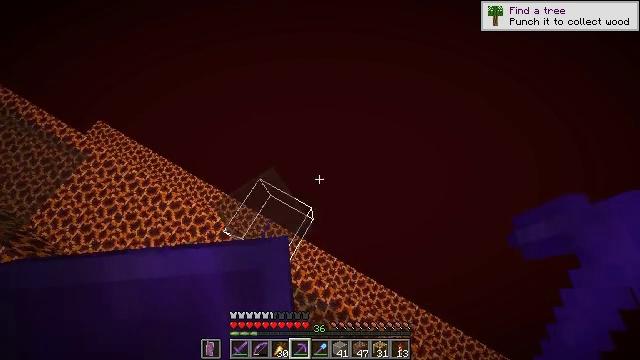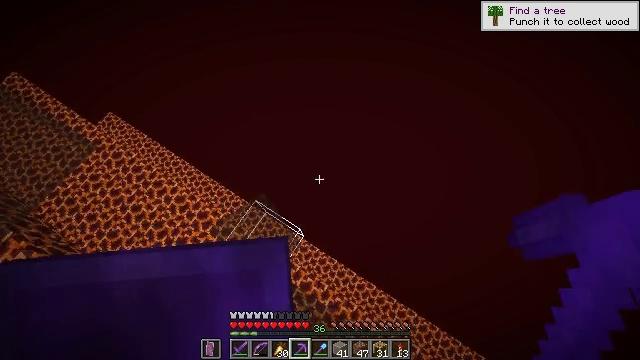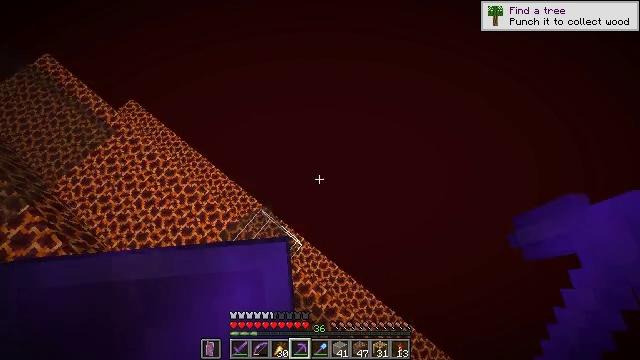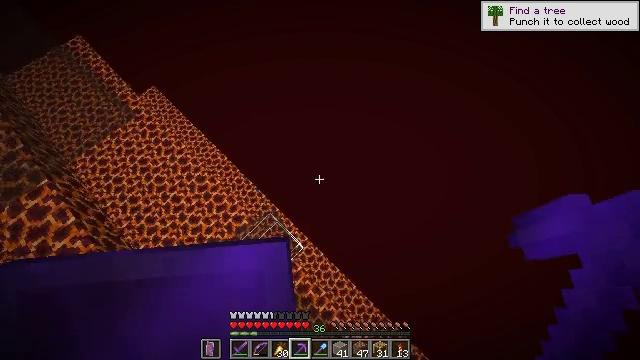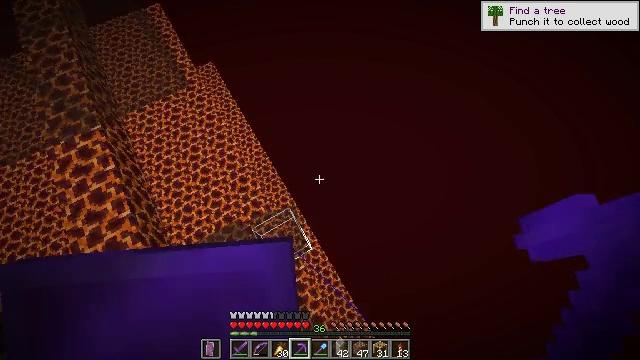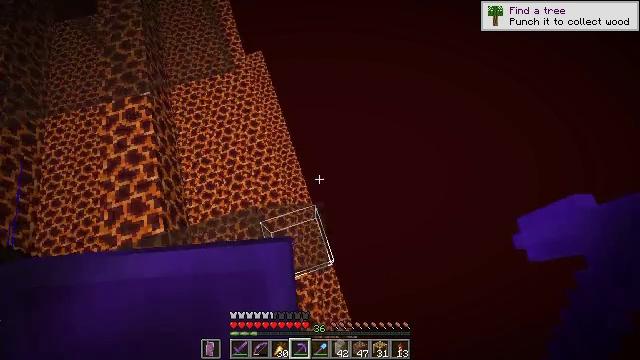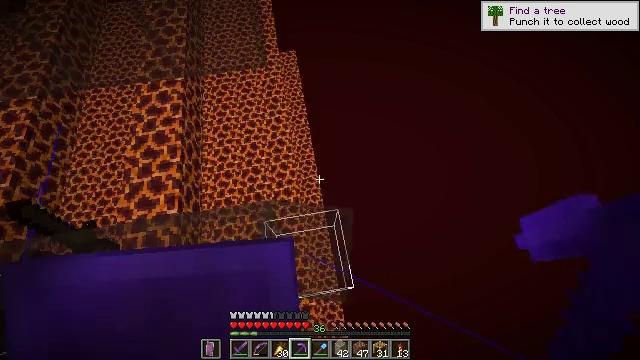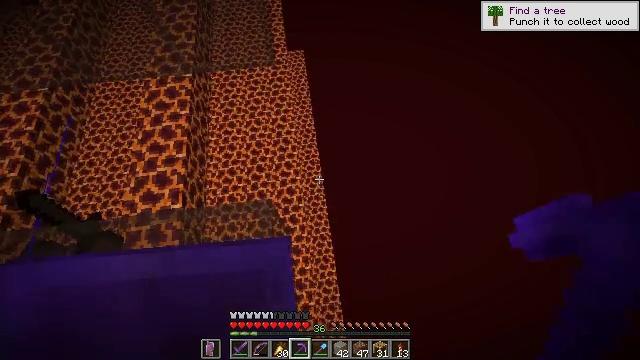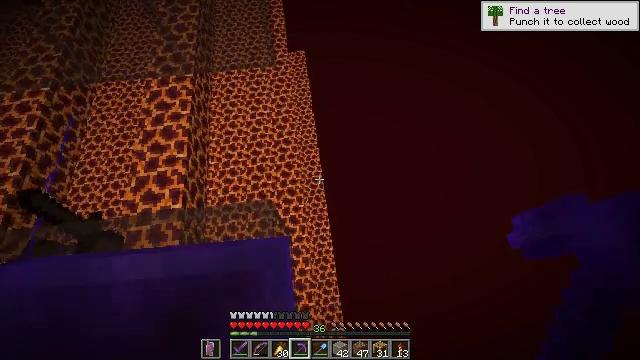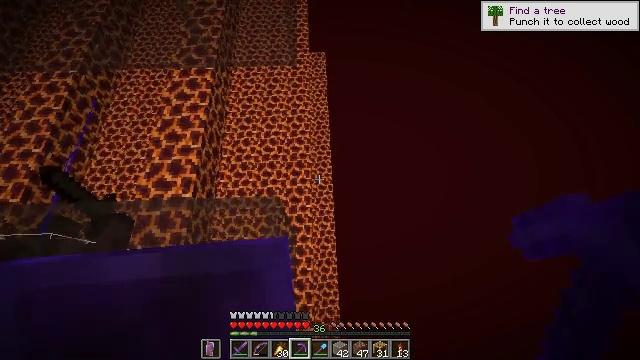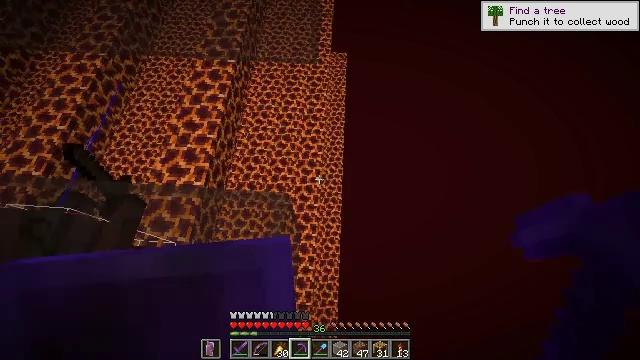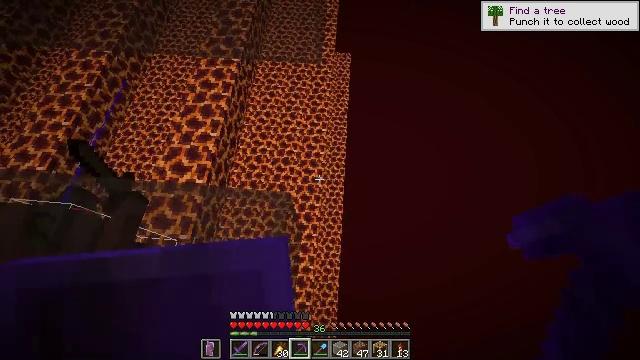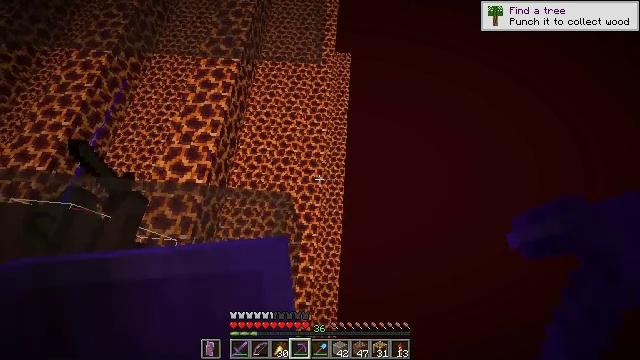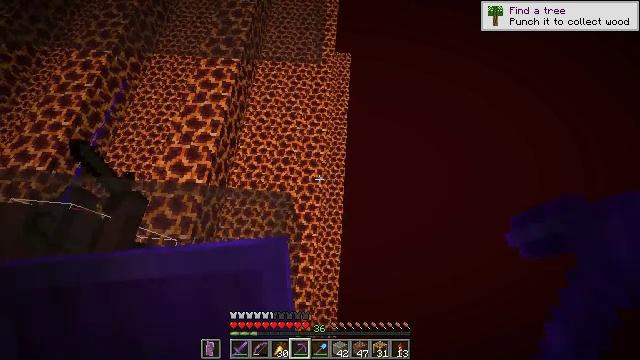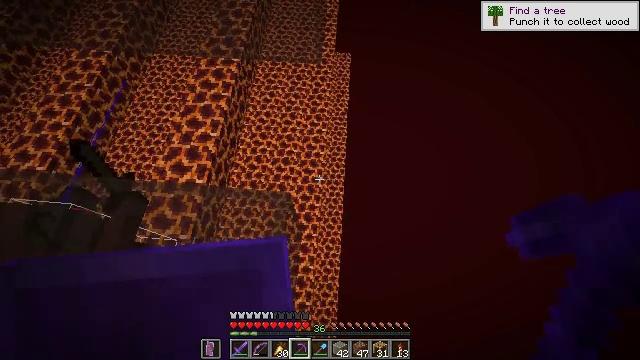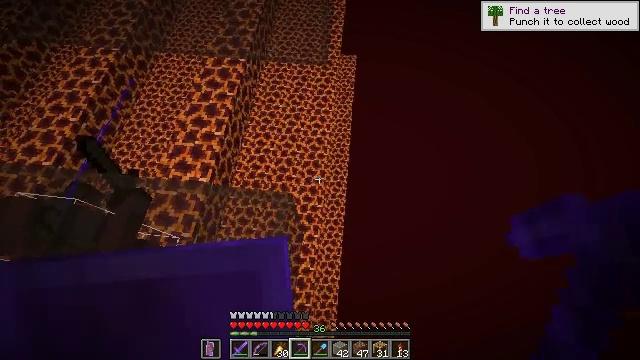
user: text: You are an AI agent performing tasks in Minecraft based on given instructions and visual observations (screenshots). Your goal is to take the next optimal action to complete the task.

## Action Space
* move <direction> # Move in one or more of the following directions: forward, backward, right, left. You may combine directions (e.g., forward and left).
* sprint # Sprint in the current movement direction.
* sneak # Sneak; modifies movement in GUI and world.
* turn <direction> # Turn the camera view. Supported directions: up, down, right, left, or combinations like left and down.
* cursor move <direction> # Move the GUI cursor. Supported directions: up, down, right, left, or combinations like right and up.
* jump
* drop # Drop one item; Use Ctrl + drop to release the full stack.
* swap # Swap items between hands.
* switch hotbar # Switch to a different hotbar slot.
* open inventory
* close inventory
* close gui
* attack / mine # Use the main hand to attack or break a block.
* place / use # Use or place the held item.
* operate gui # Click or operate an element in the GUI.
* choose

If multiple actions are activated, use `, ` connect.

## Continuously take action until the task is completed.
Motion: motion action
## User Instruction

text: Break the white stained glass block.
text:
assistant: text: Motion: sneak, turn left
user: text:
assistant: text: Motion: sneak, turn left
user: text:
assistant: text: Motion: sneak, turn left
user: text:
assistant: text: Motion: sneak, turn left
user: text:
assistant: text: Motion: sneak, turn left
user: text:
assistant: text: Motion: sneak, turn left
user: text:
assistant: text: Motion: sneak, turn left
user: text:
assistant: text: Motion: sneak
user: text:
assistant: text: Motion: sneak, turn left
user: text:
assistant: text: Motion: sneak, turn left
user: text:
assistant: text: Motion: sneak, turn left
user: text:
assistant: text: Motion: sneak
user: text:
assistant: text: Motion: sneak
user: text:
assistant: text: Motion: sneak
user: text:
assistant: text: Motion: sneak, turn left
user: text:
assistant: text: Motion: sneak, turn left and up
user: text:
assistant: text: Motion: sneak, turn left and up
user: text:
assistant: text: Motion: sneak, turn left and up
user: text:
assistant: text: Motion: move forward, sneak
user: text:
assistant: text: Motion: move forward, sneak
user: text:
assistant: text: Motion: move forward, sneak, turn left
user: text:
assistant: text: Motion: move forward, sneak, turn left and up
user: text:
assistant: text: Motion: move forward, sneak, turn left
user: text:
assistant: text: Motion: move forward, sneak
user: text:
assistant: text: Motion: move forward, sneak
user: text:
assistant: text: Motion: move forward, sneak
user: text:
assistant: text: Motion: move forward, sneak
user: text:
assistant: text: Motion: move forward, sneak
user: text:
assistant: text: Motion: move forward, sneak
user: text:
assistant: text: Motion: move forward, sneak, turn left and down